Brain MRI, t1w sequence, axial 2D slice.
Patient: age 37, sex M, weight 90 kg, height 1.9 m
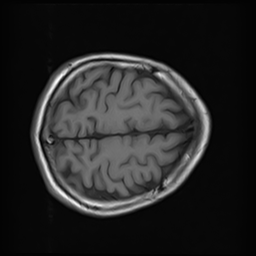